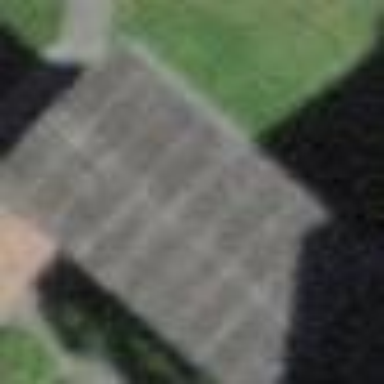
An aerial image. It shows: Shed building.